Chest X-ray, PA view. Patient: 24 years old, sex M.
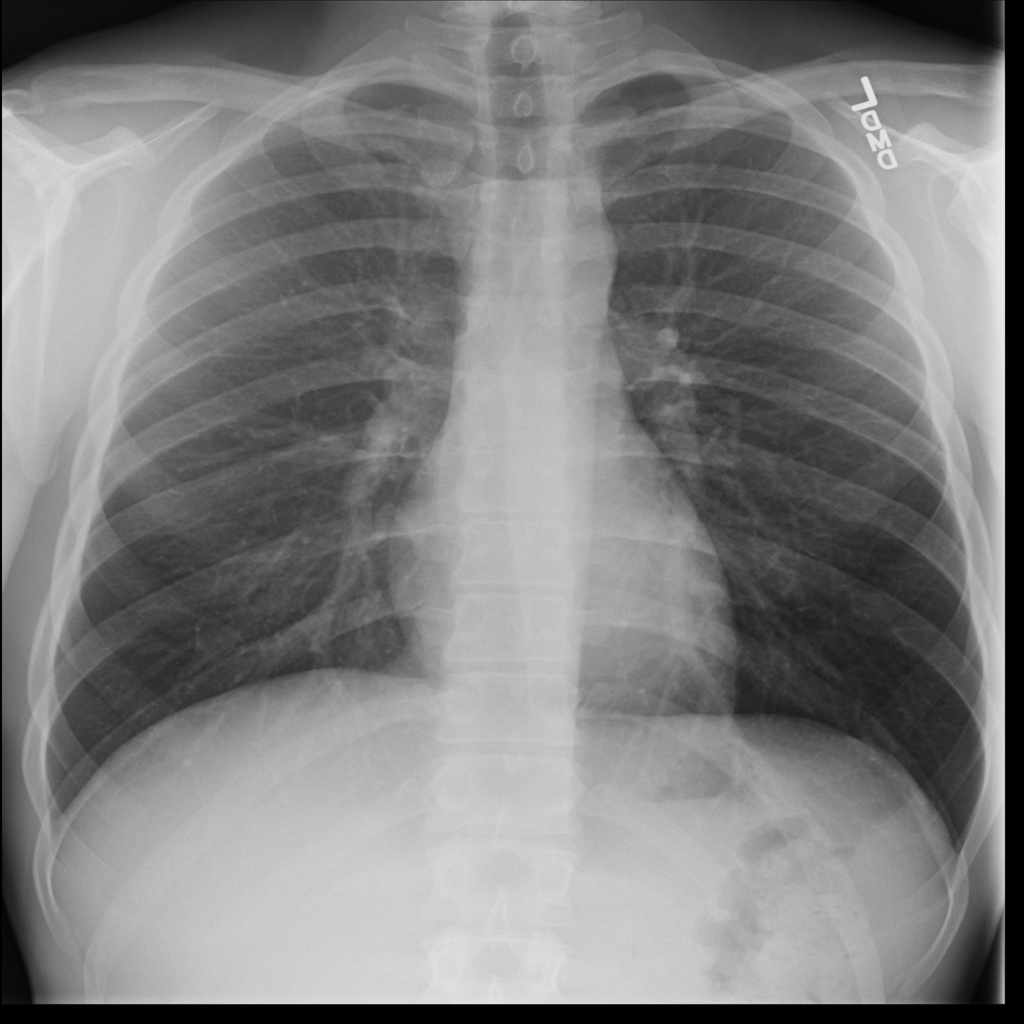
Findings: Infiltration